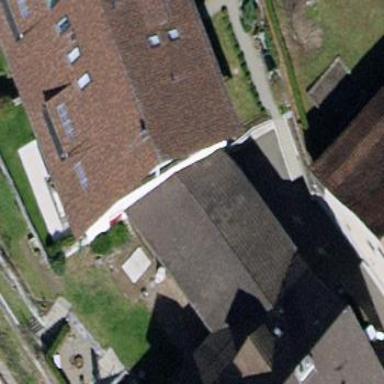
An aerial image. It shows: Building with pitched roof.